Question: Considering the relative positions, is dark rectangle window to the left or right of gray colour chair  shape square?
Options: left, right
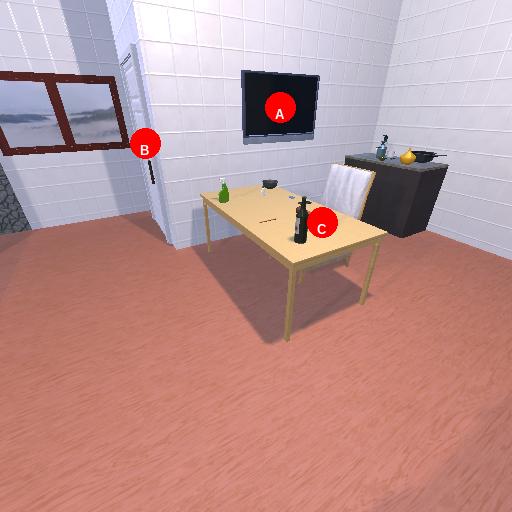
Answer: left